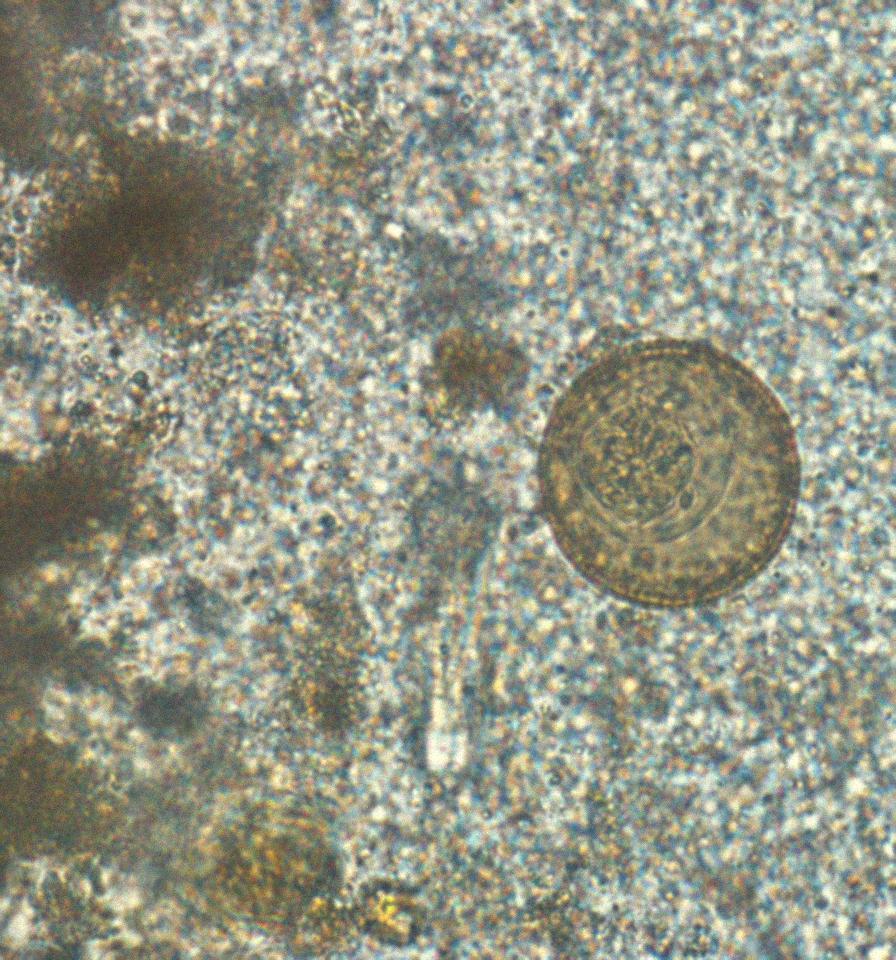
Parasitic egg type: Hymenolepis diminuta